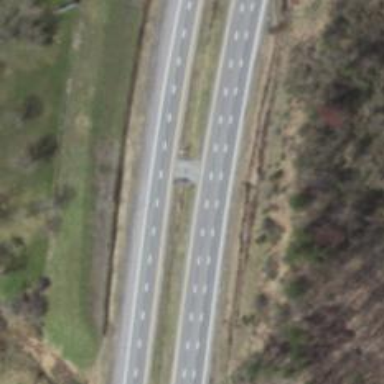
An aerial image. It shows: Motorway.